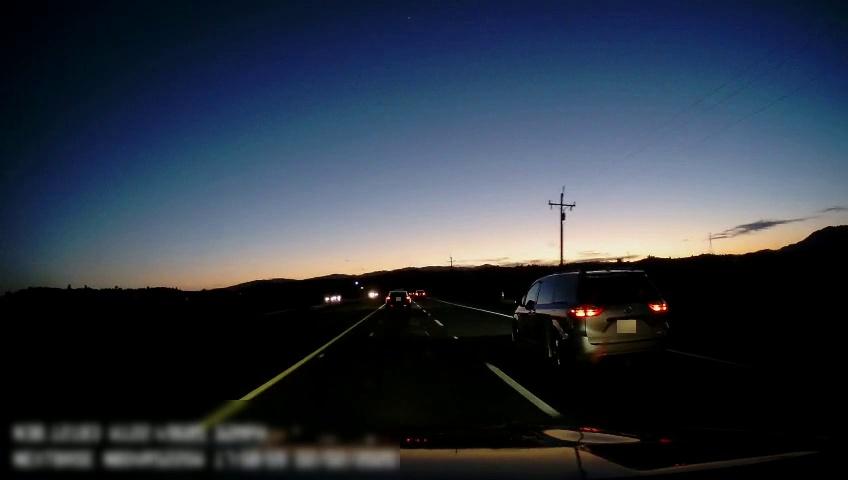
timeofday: Dusk/Dawn/Twilight
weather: Sunny
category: Drivable Space
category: Vehicles | Car
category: Vehicles | SUV
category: Vehicles | SUV
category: Vehicles | SUV
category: Lanes | Current Lane
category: Lanes | Current Lane
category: Lanes | Current Lane